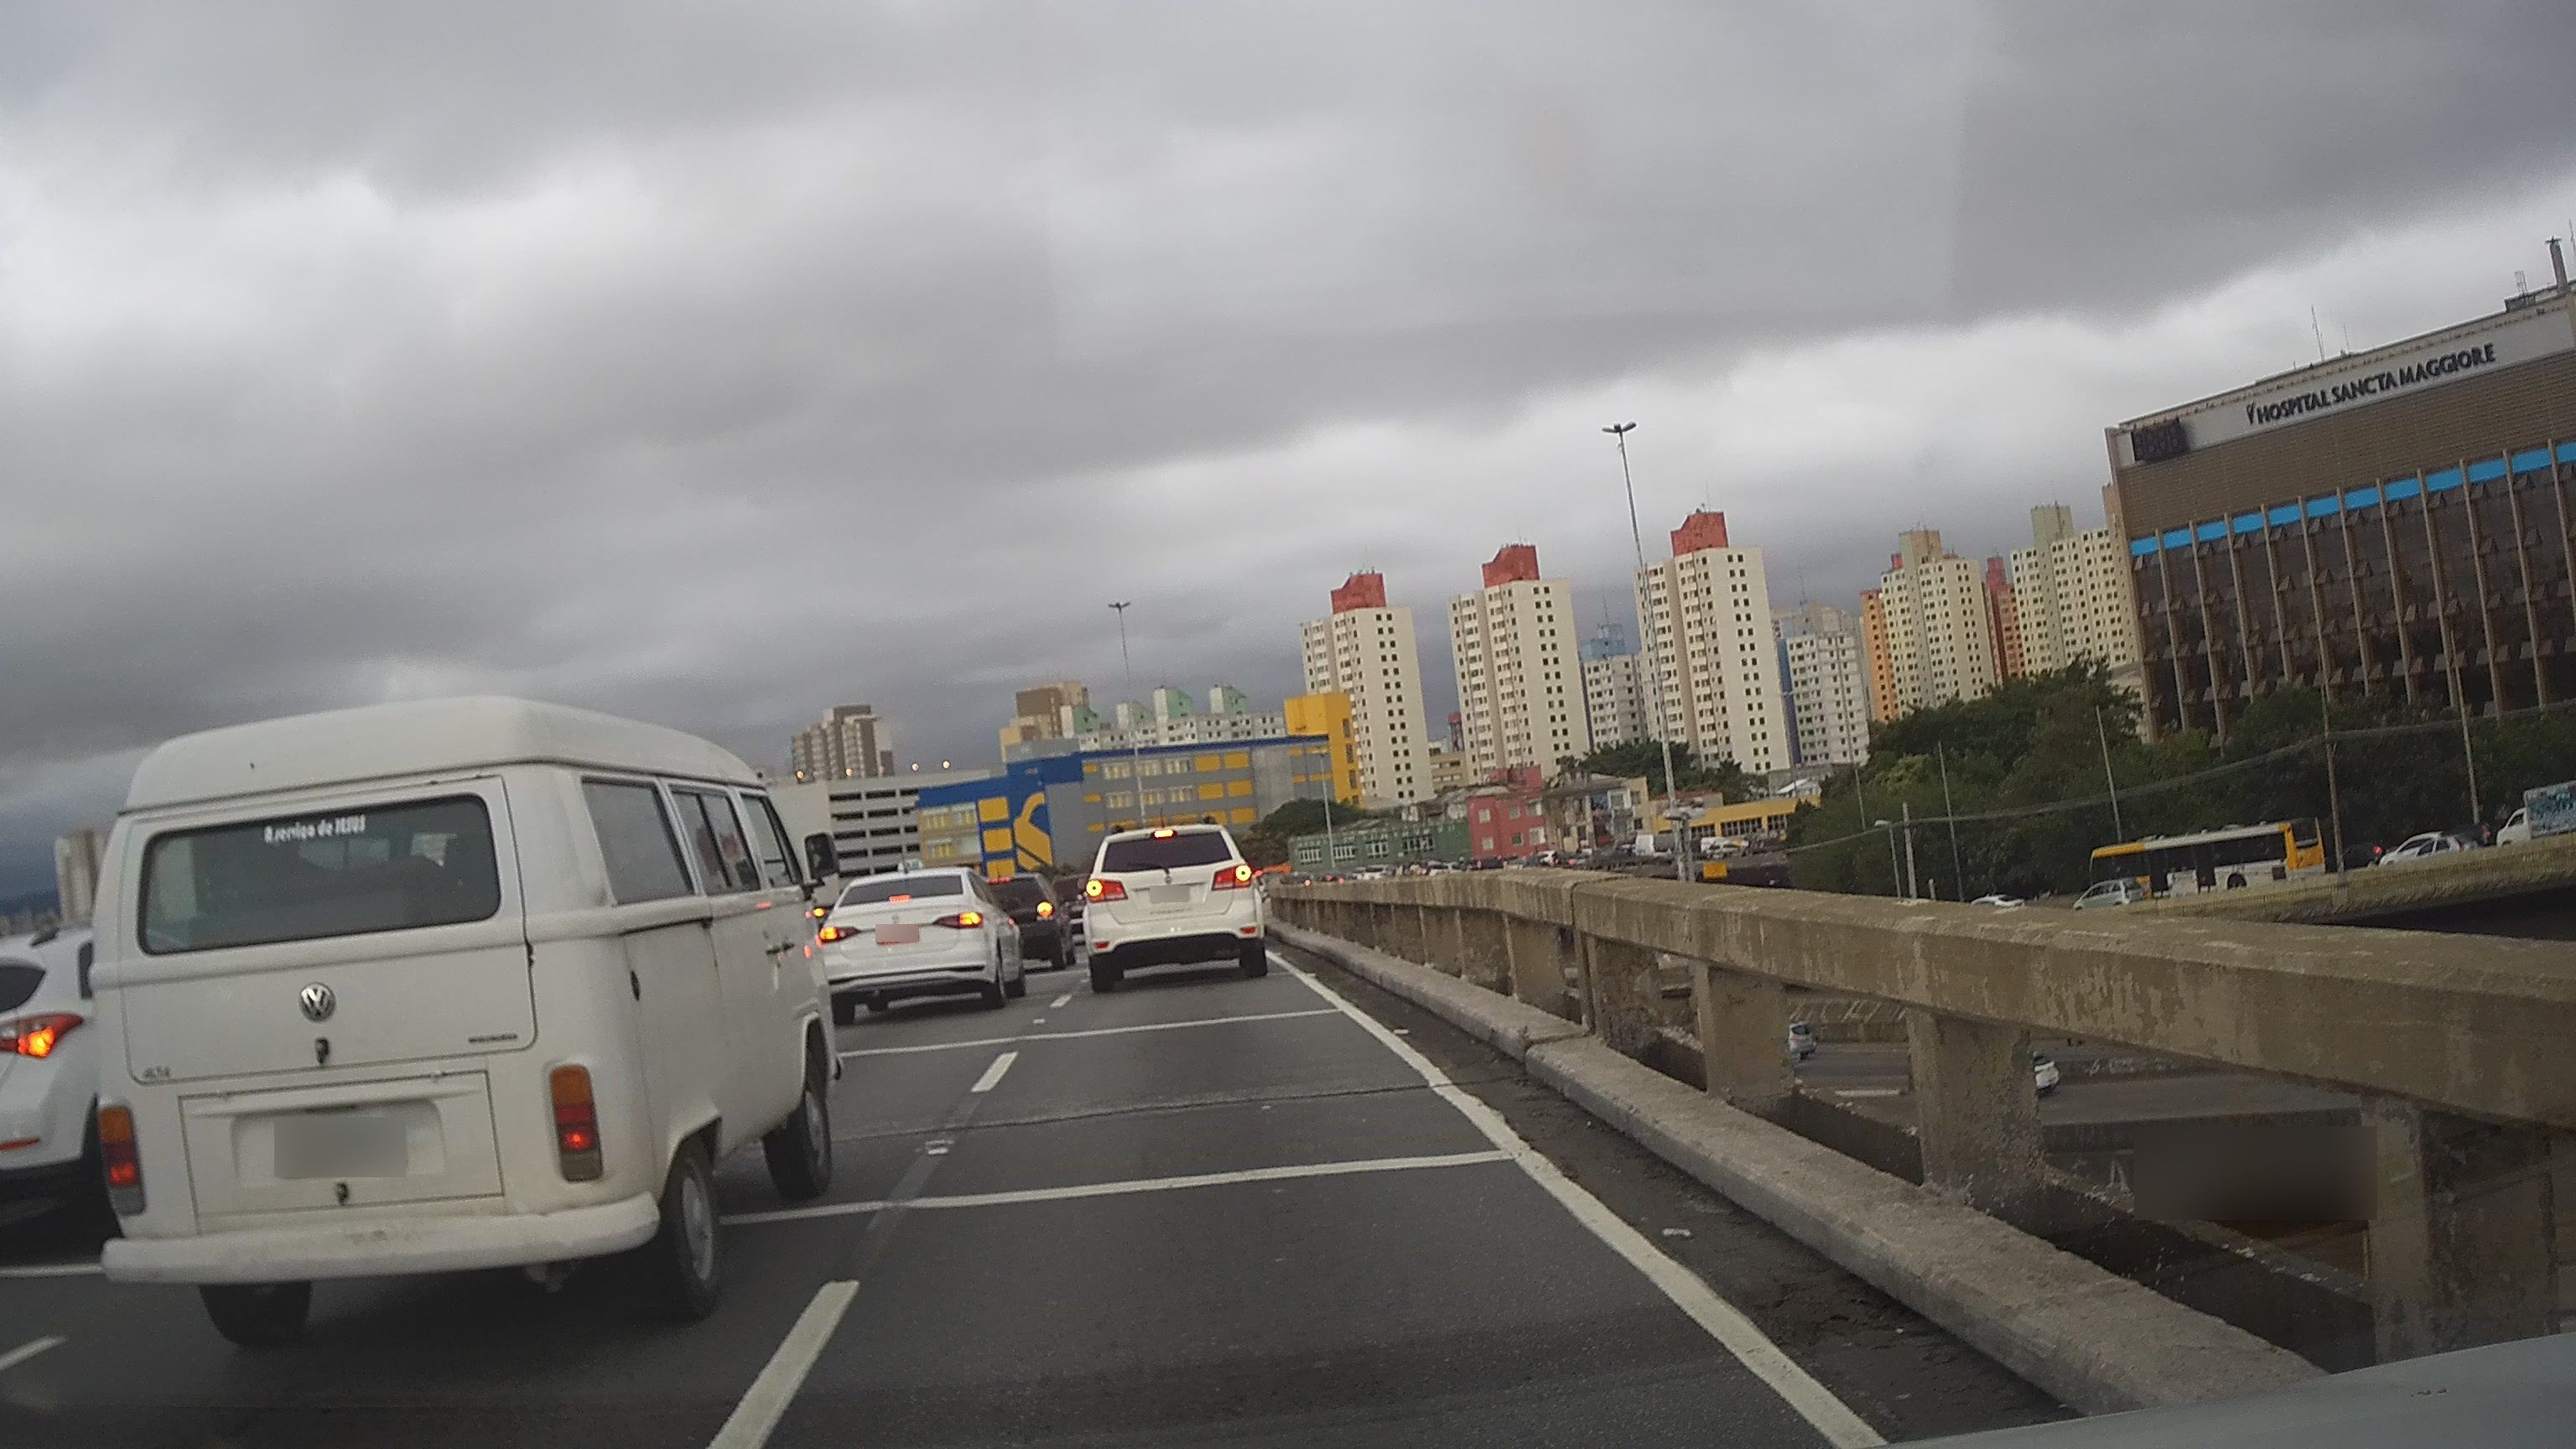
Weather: cloudy
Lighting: day
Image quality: good
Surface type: driving surface
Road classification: trunk
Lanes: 3
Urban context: urban centre
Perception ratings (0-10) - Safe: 1.92, Lively: 7.38, Beautiful: 5.99, Boring: 6.21, Depressing: 6.59, Wealthy: 4.34